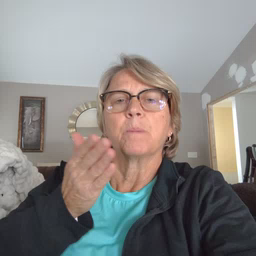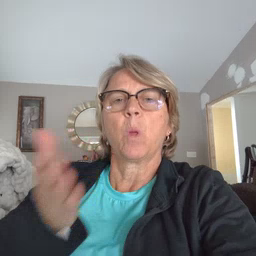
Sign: boat